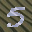
Label: 5